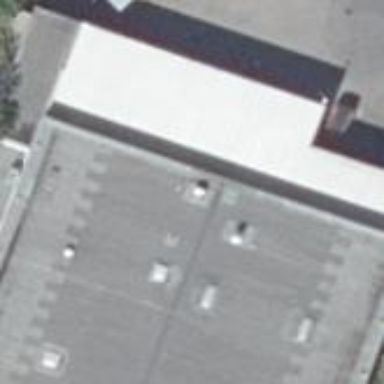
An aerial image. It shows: View of roof of building.